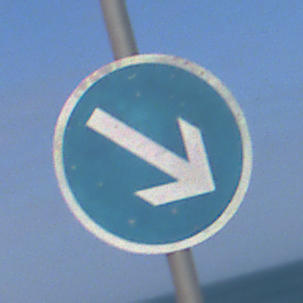
Verkehrszeichen: VorgeschriebeneVorbeifahrtRechts
Umgebung: Outdoor, Nature
Tageszeit: Midday
Wetter: PartlyCloudy
Licht: Natural
Jahreszeit: NotSpecified
Kontrast: MediumContrast